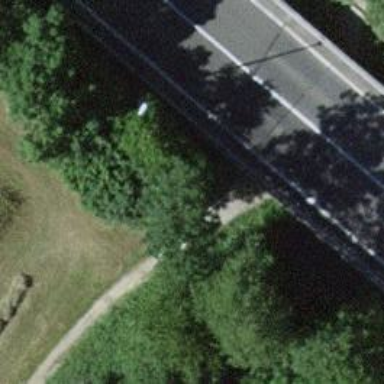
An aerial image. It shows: Path.